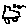
Label: car